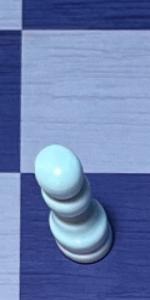
Label: Pawn_White